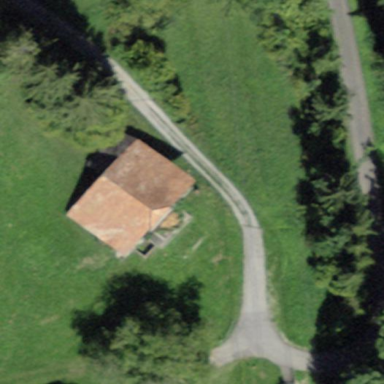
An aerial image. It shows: Rural barn.